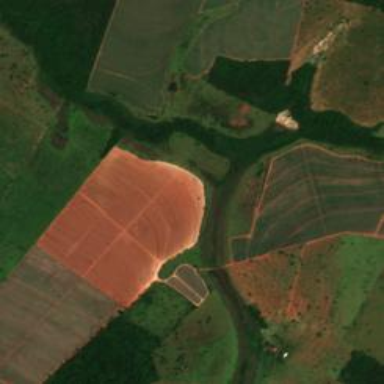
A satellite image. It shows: Farmland with sugarcane crops producing sugar cane.